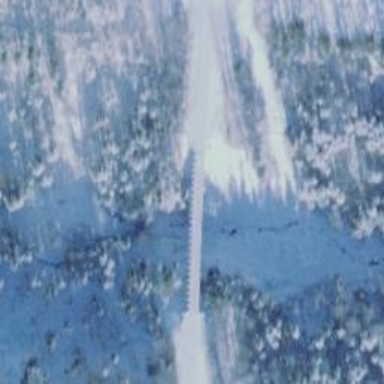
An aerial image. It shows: Bridge over railway line.